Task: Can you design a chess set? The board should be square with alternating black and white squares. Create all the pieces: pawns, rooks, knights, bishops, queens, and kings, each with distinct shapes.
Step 2998:
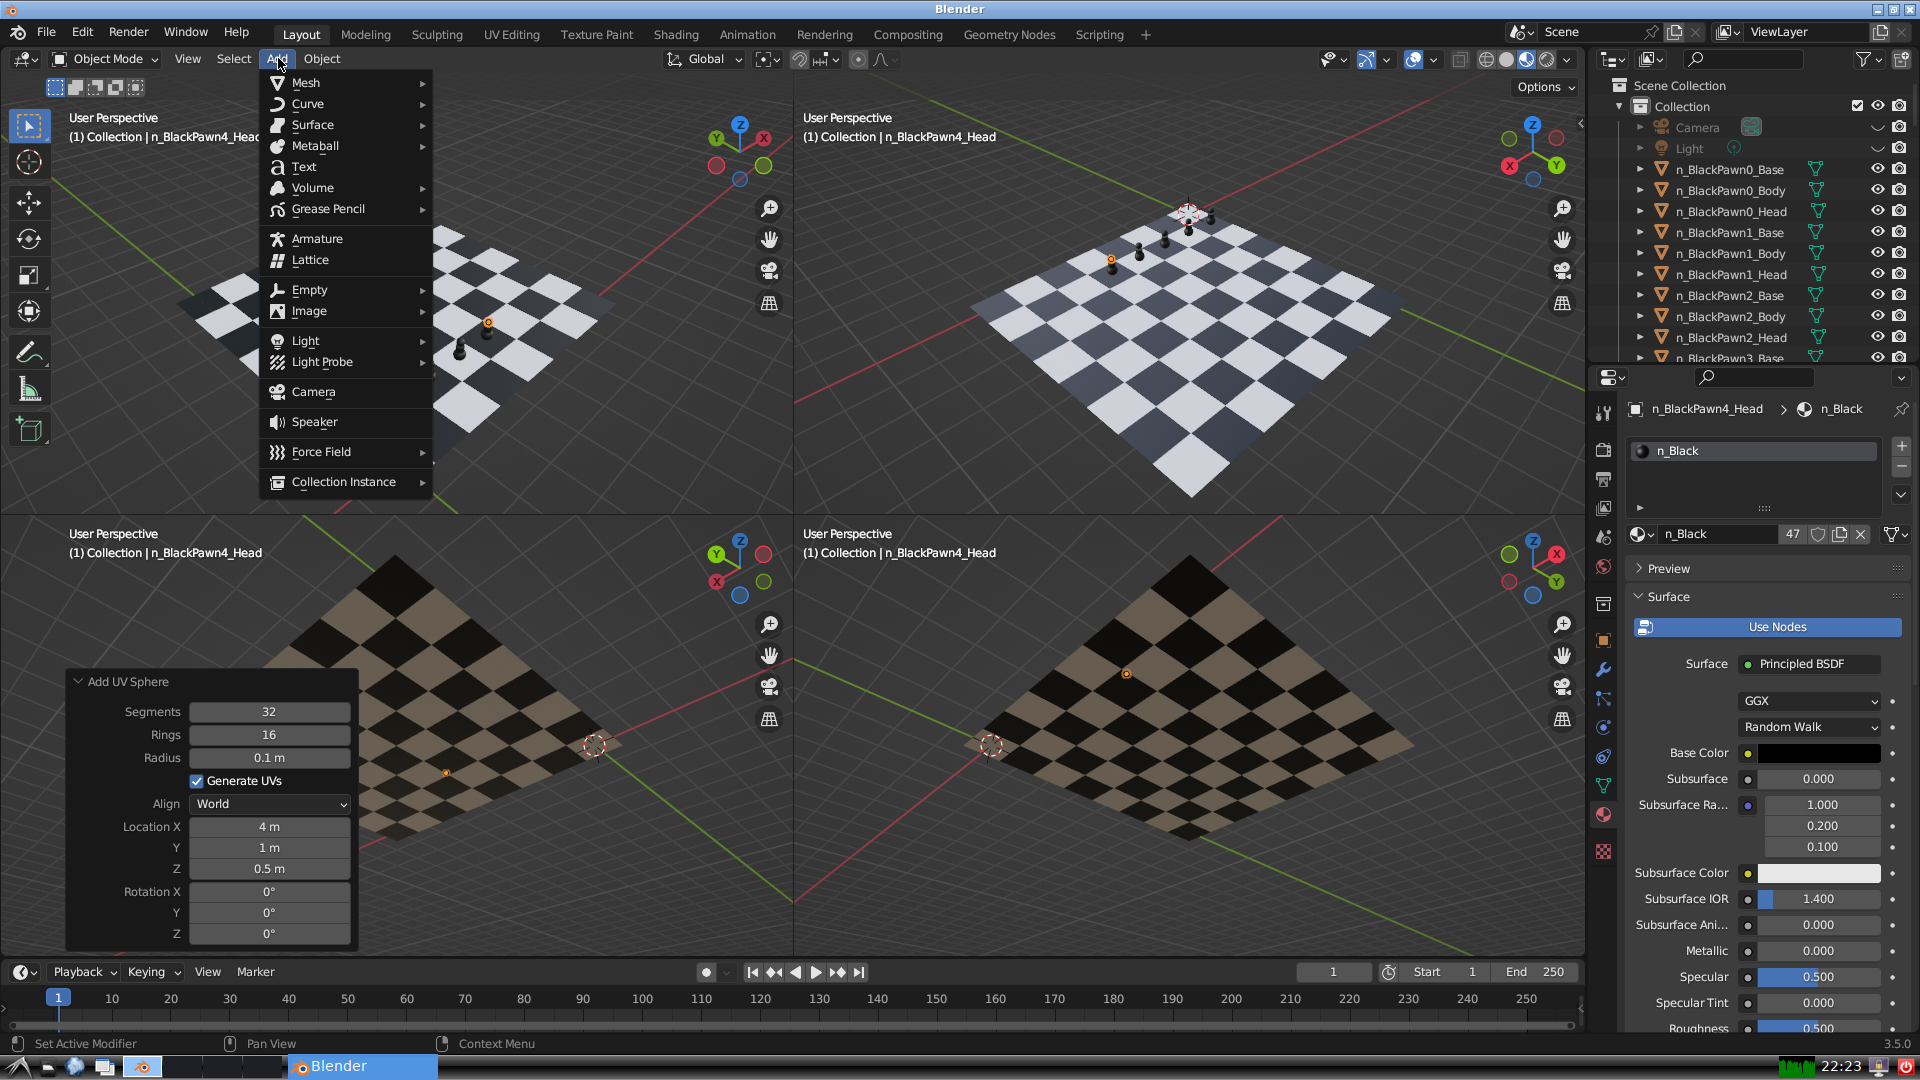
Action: {"mouse_move": [304, 82]}